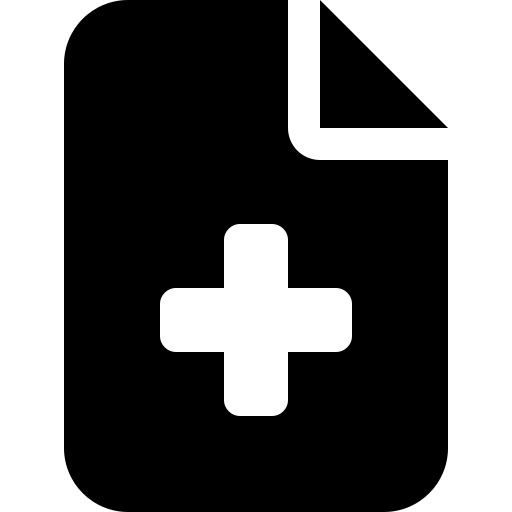
Tags: icon, FontAwesome, fa-icon, solid, file, medical